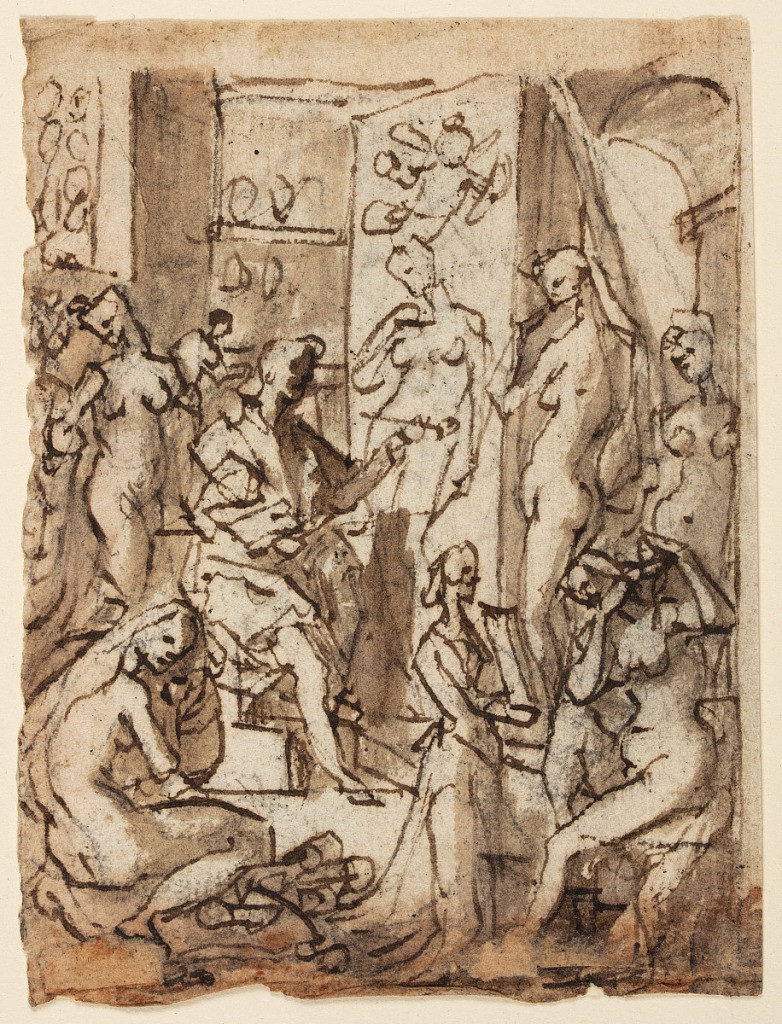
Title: Zeuxis painting Helen
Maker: Jan van der Straet, called Stradanus, Flemish, 1523–1605
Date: ca. 1585 – 1605
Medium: Recto: pen and brown ink, brush and brown wash on laid paper Verso: pen and brown ink with black chalk on laid paper
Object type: Drawing
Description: Recto: Zeuxis seated in his studio, painting an image of Helen of Troy. Several nude models pose nearby. One model combs her hair, a servant holding a before her mirror, at right.
Verso: Loosely worked sketches of nude figures lying upon the ground. Above, one bites the neck of another. Below, a woman lies next to two men who strike at each other. Annotations in Italian describe them.